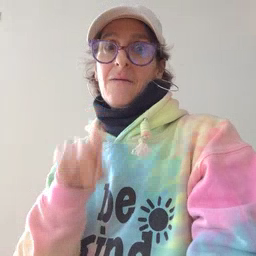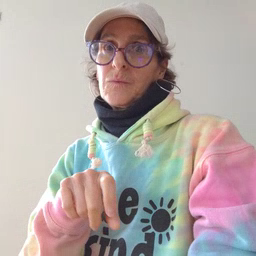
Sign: haveto